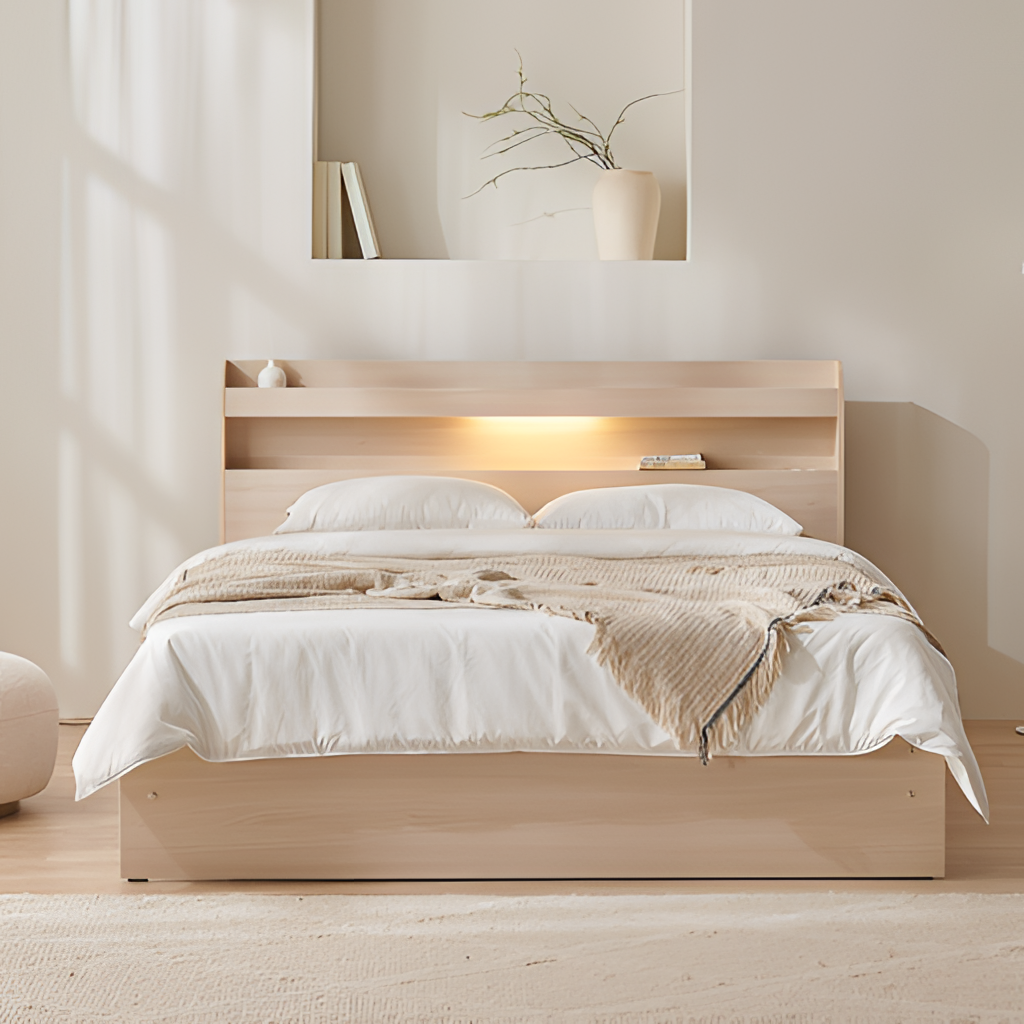
beige wood backlit headboard bed, bedroom, minimalist, paint wallpaper, with solid pattern, beige carpet flooring, with solid pattern